Question: OK, first of all I'm not sure I'm doing this right so I will explain what I want from my application:
I have a screen that split for two- from left a list of groups (for more specific- ExpandableListView), and in the left I have all kind of draggable buttons.
I want to let the user to drag each button to some group and then I'll add the button text as child of this group.
So what I've tried to do is to add touchListener using (setOnTouchListener) to each button and realize to where the user drag it, so I now have the X and Y where the user release the btn, how can I know what list item is on the (x,y) point?
and if it is the right way doing it?
Thx.
OK, for being more clear I'm adding a snapshot of screen:

what I want is to drag the button to some item in the list and doing something with the item that was selected (lets say- rename it)
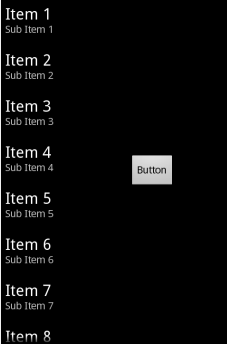
Answer: OK, I got it- if somebody ever go here, this is how I solved it-
iterate over all list children and check whether this p=(x,y) is in the hit rect:
'''
int count = draggTo.getChildCount();
for (int i = i; i < count; i--) {
View child = draggTo.getChildAt(i);
child.getHitRect(frame);
if (frame.contains(x, y)) {
return draggTo.getFirstVisiblePosition() + i;
}
}
'''